Brain MRI, t1w sequence, axial 2D slice.
Patient: age 40, sex F, weight 95 kg, height 1.95 m
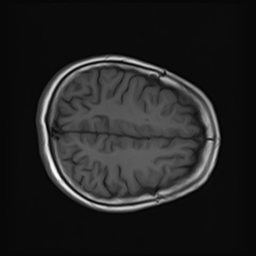